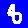
Digit: 8